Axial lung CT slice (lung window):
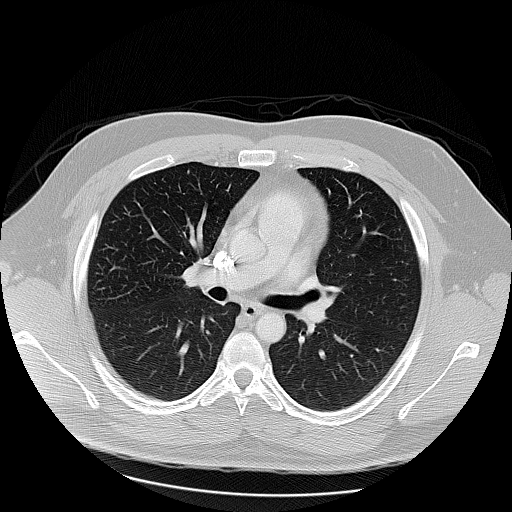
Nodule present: no